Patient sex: F
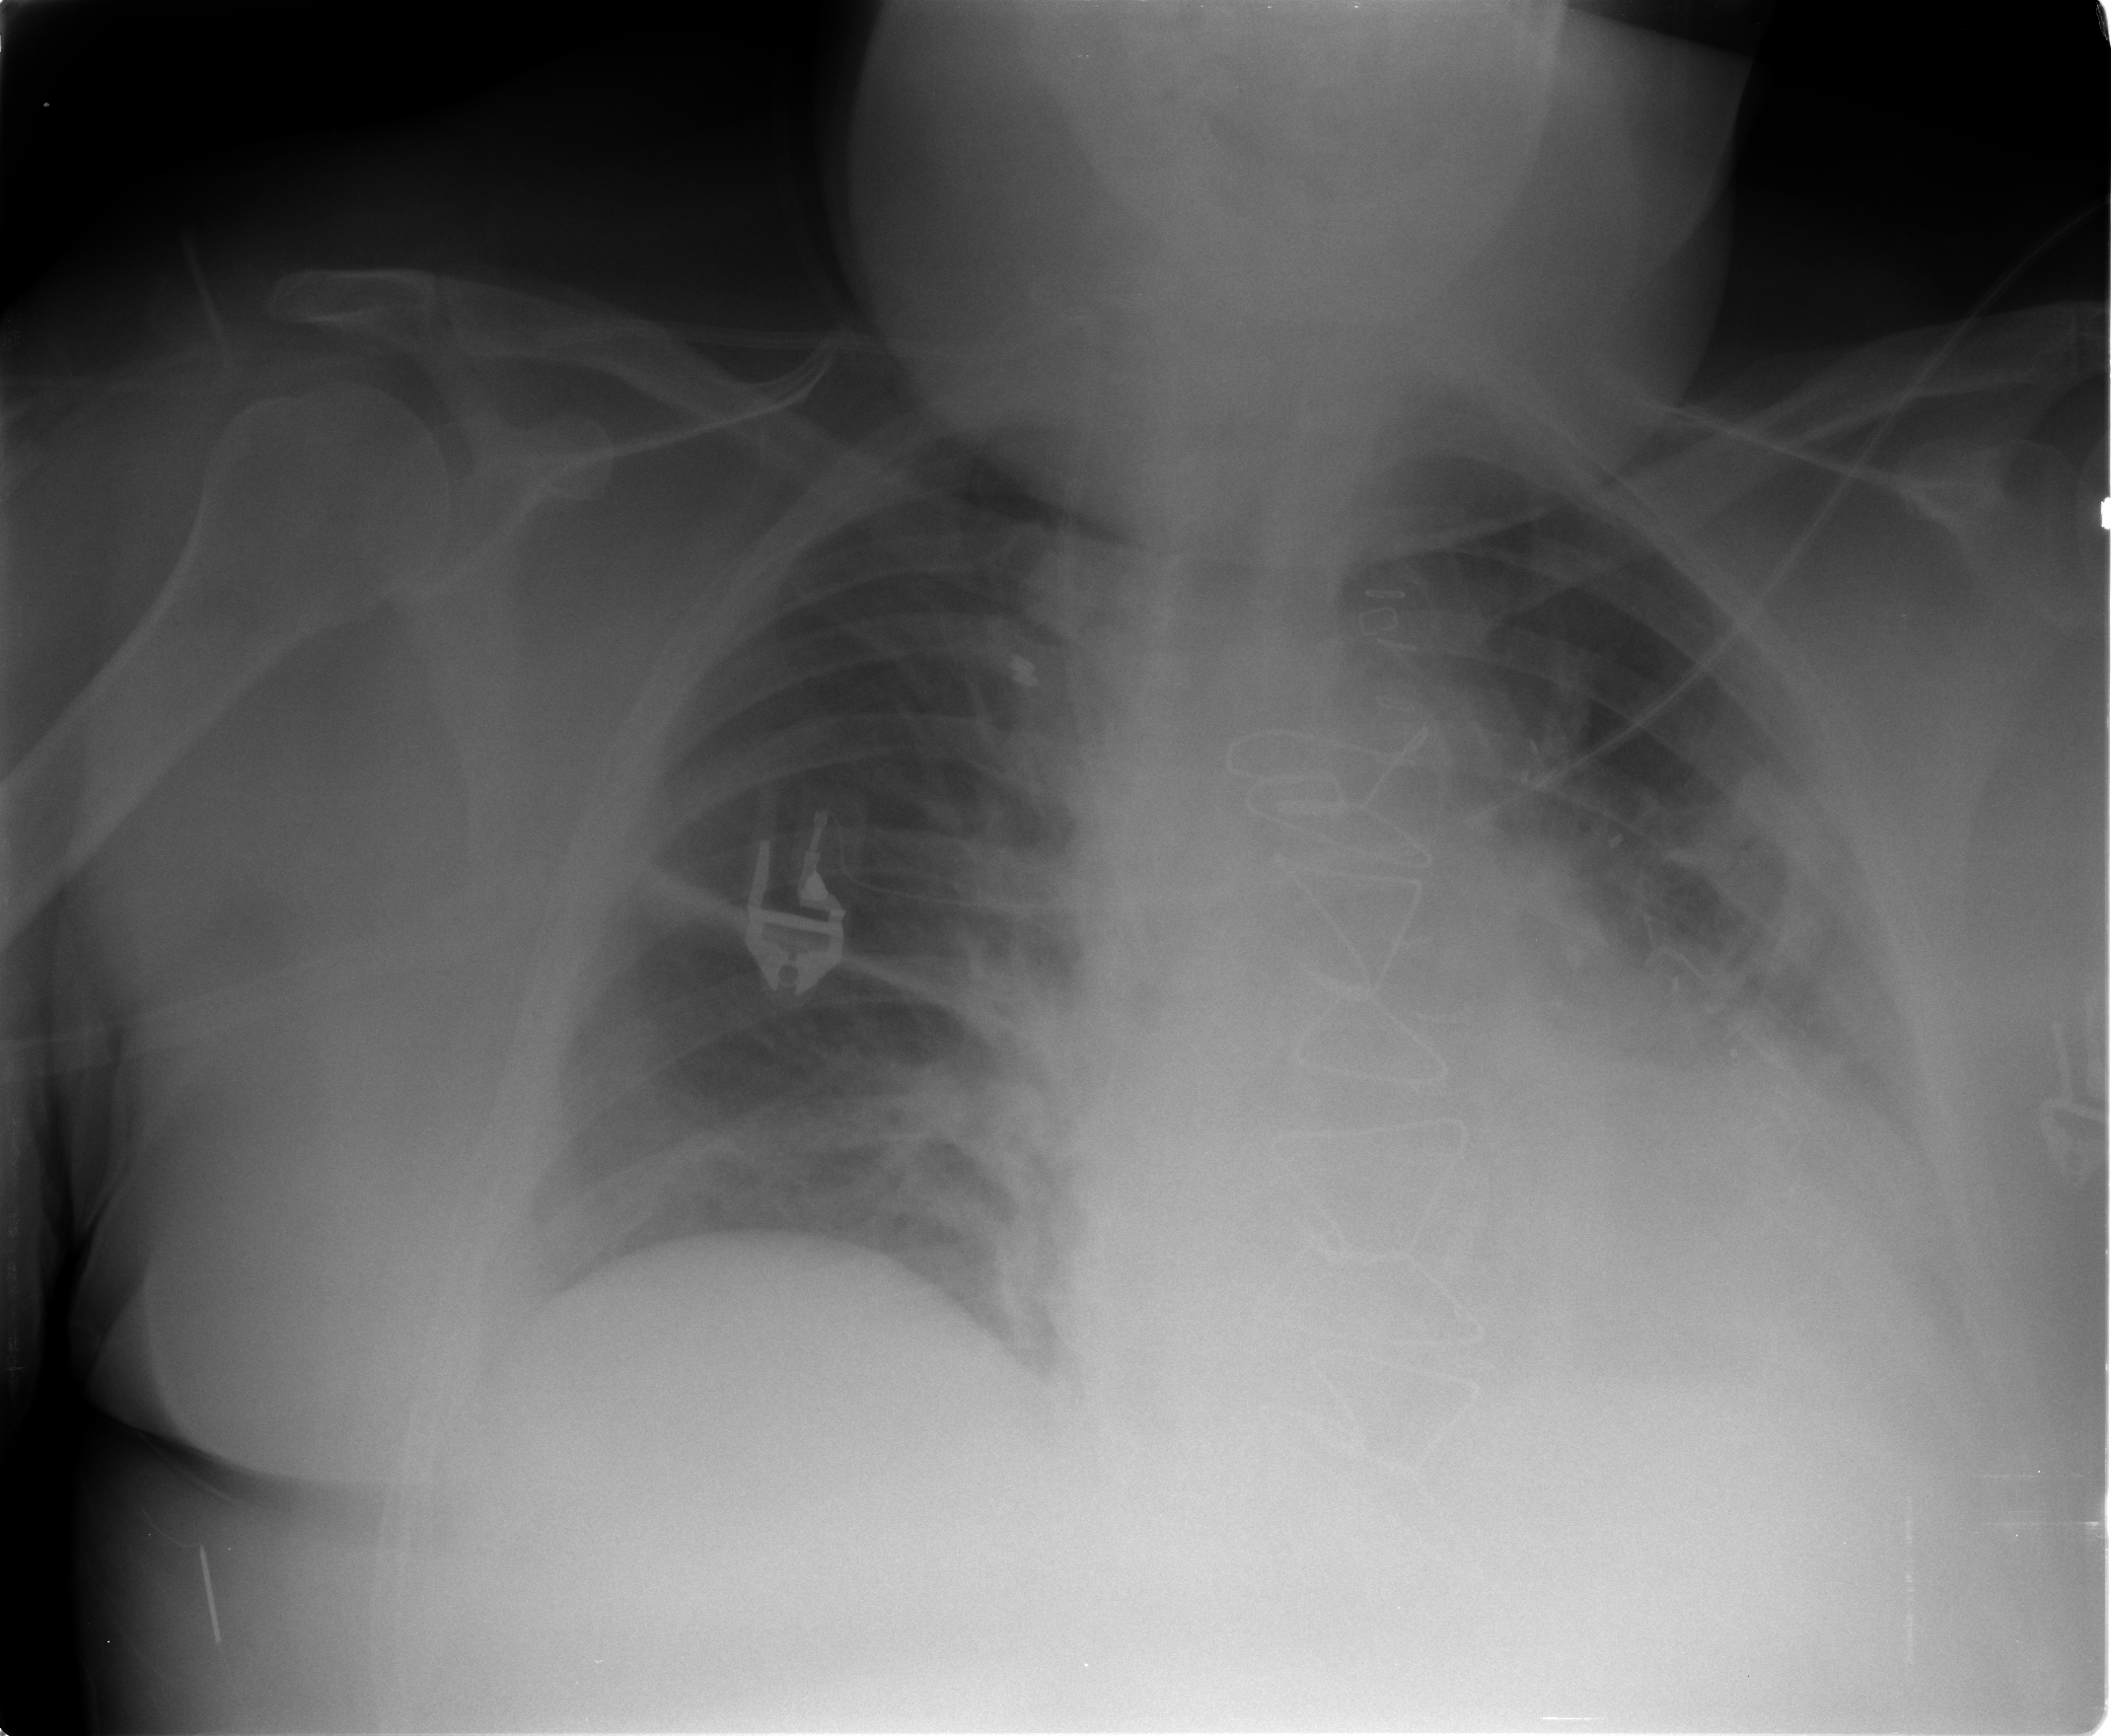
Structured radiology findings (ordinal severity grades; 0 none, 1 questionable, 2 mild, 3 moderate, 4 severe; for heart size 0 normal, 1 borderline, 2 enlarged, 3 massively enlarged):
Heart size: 2
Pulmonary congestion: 2
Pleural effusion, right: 0
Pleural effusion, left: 2
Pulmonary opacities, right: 0
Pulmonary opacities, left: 0
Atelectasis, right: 2
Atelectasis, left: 2